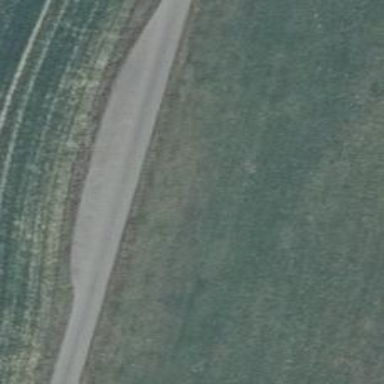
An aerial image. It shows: Passing place on the road.